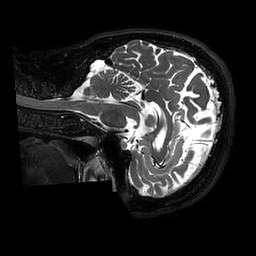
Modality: T2w
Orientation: sagittal
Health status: ill
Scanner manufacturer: philips
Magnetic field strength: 3 T
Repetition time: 2.5 s
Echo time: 0.331 s